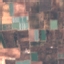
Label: PermanentCrop